Question: I have one long report which contains 8 tablix. Now when the report needs another page for the records, it is clipping the records. I have set the page size to A4.

The first few records are clipped when printing. How to prevent this behaviour. I am new to RDLC.
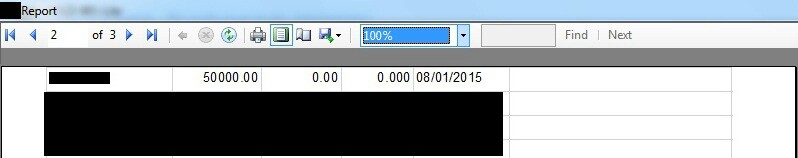
Answer: You need to set top/bottom/left/right margins according to your printer.
I usually use this settings and never had problems ():
- -
This is not connected to your problem but remember you need to set maximum report width according to these margins.